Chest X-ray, AP view. Patient: 14 years old, sex F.
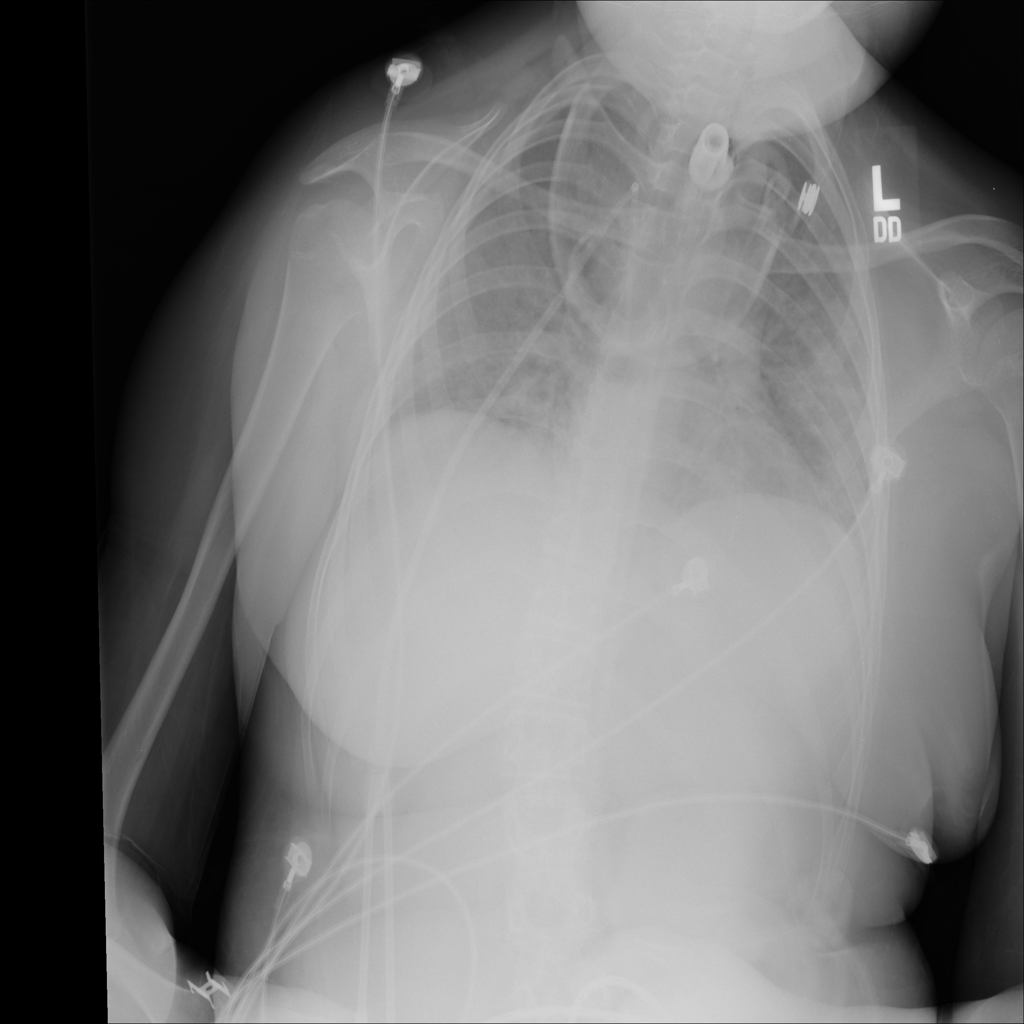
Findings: Infiltration